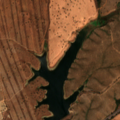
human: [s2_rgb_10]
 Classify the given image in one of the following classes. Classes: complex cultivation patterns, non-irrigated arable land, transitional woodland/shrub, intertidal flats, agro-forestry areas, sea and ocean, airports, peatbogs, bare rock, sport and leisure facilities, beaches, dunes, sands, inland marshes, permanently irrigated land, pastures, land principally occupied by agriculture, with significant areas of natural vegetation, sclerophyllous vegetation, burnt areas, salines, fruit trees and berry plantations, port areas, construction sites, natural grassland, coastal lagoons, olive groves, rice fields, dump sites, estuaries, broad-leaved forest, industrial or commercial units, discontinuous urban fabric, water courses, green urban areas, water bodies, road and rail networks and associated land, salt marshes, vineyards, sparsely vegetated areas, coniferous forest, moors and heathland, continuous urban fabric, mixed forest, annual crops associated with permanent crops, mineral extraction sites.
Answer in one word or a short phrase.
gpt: permanently irrigated land, vineyards, olive groves, agro-forestry areas, transitional woodland/shrub, water bodies